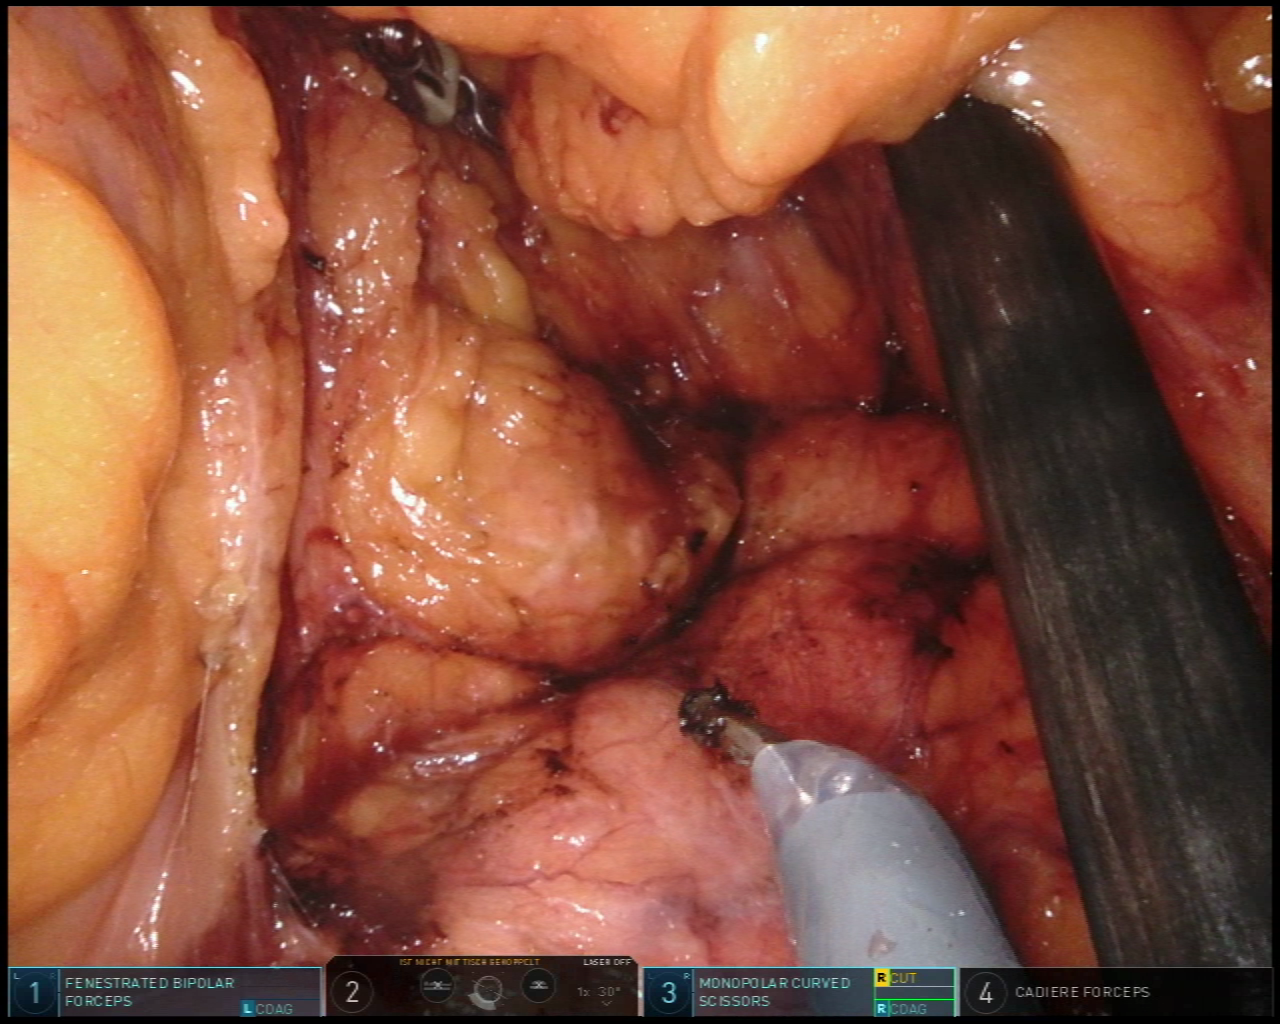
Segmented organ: pancreas
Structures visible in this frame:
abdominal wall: no
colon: yes
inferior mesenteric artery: no
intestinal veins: no
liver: no
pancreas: yes
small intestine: no
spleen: no
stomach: no
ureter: no
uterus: no
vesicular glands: no